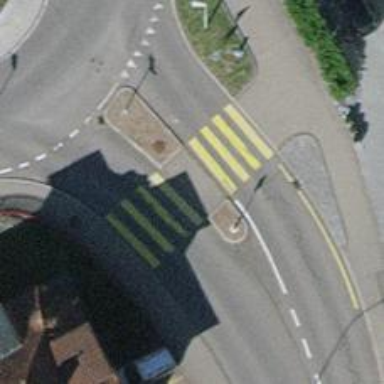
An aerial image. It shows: Marked crossing with pedestrian island.